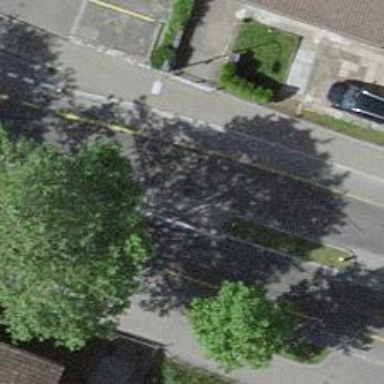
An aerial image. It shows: Secondary road with advisory cycle lane on the left side and asphalt surface.